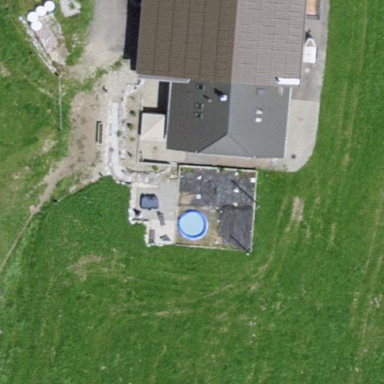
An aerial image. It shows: Farm building.